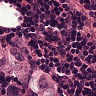
Metastatic tissue present: yes